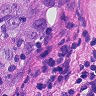
Metastatic tissue present: yes